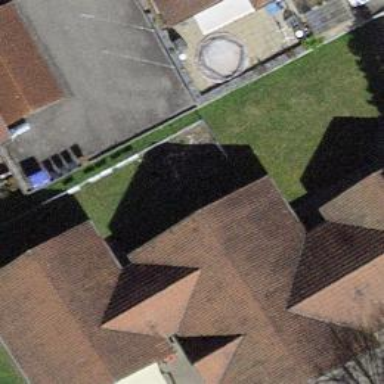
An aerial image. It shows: House used as kindergarten.